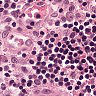
Metastatic tissue present: no